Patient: sex M, age 61
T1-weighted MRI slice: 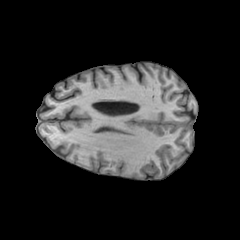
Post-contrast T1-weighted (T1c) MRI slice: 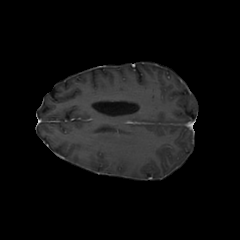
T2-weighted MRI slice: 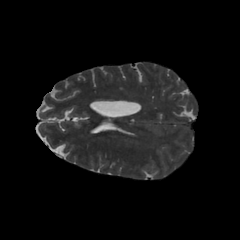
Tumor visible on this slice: no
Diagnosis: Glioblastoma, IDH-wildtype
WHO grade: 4